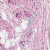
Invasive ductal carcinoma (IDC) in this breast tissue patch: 0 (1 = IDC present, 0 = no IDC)